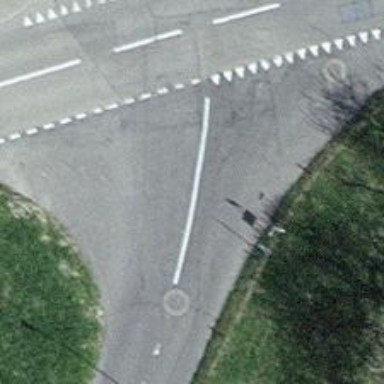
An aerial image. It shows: Tertiary road.